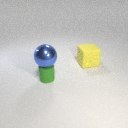
large blue metal sphere above small green rubber cylinder